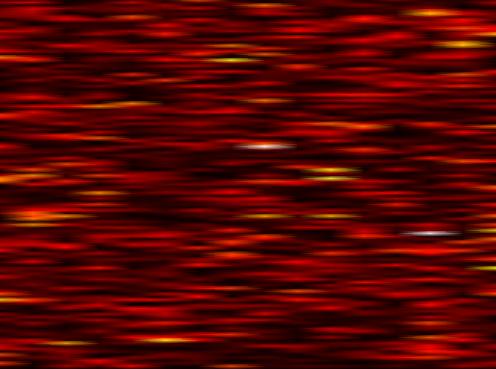
Label: OFDM